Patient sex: F
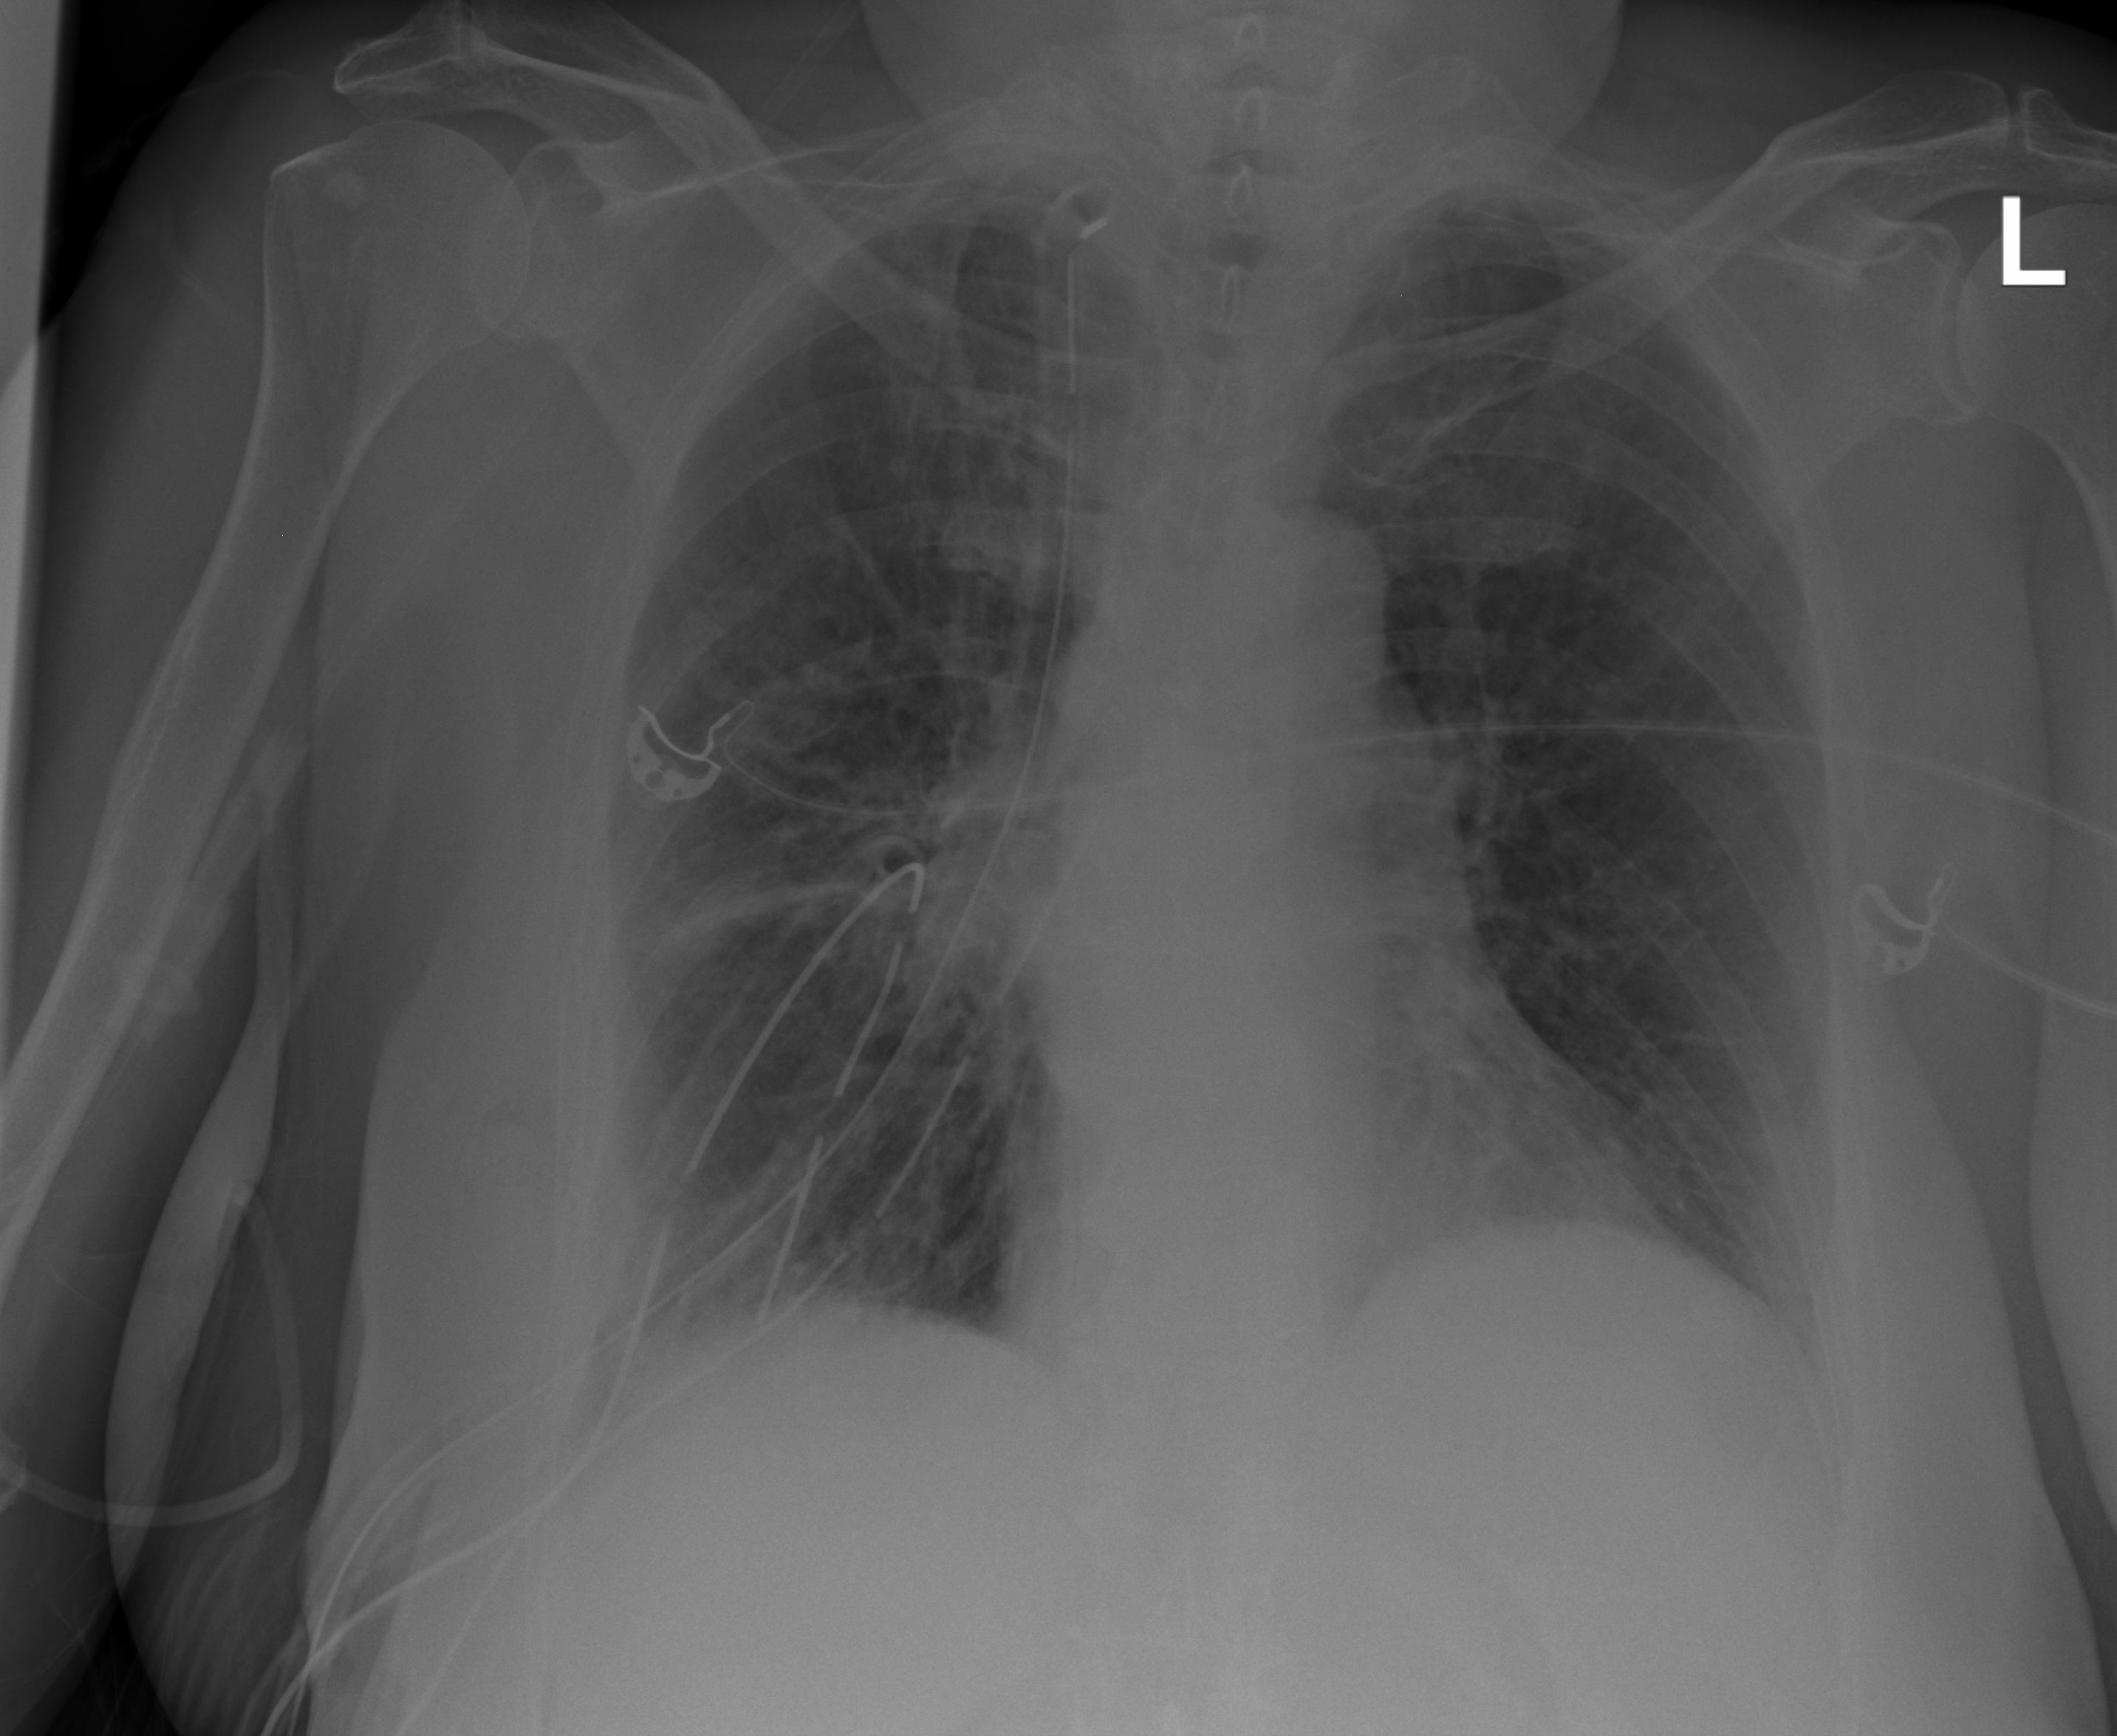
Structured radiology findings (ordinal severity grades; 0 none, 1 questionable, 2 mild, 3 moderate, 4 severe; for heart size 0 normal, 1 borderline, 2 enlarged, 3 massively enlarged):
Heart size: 0
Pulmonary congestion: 2
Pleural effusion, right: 0
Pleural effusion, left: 0
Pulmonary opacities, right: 0
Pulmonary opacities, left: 0
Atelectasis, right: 2
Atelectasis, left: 0